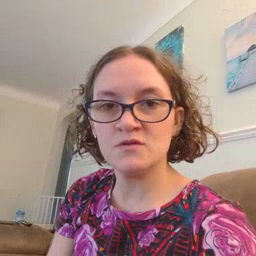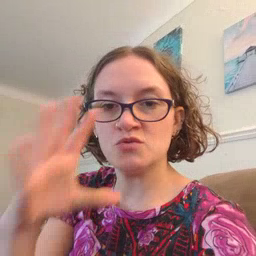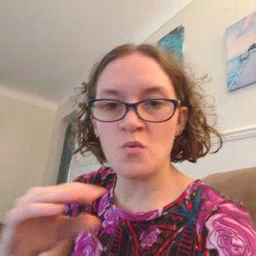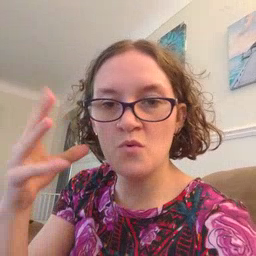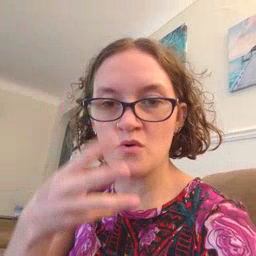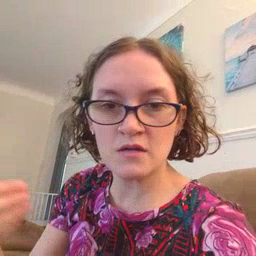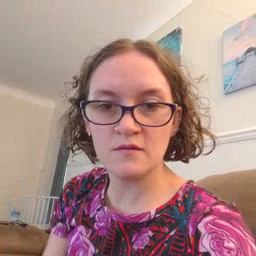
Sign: story